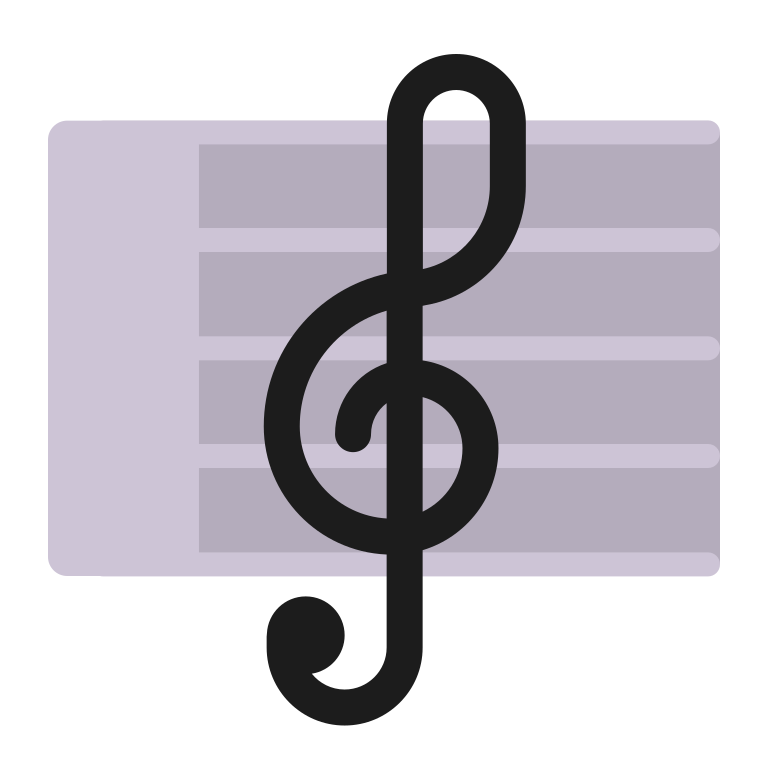
musical score flat